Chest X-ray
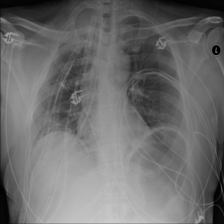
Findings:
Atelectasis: negative
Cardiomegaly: negative
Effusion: negative
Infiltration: negative
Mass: negative
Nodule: negative
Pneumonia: negative
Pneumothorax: negative
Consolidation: negative
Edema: negative
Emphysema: negative
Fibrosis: negative
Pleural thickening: negative
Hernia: negative